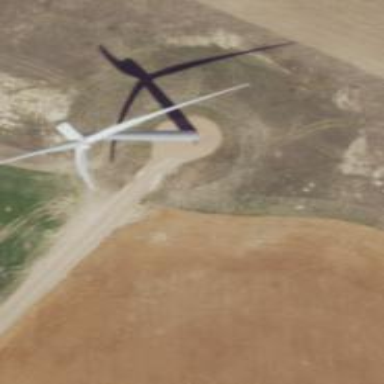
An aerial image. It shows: Wind generator powered by wind. The generator type is horizontal axis and it uses wind turbines.